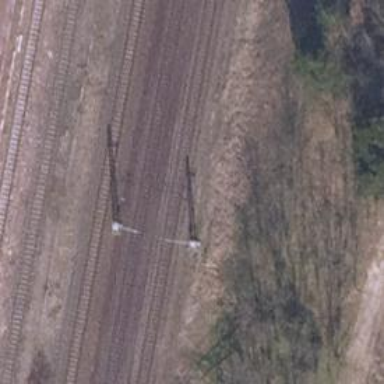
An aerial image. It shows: Railway milestone with catenary mast.